Interaction volume radius: 10 \u00c5
Interaction volume height: 20 \u00c5
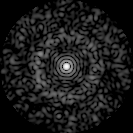
Disorder parameter: 0.8363